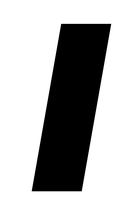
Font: Poppins-BlackItalic